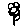
Label: flower